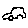
Label: car